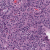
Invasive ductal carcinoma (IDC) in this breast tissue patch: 1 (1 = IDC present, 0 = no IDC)